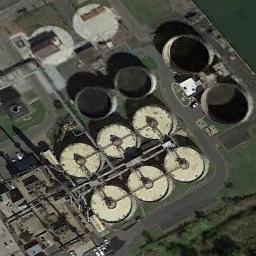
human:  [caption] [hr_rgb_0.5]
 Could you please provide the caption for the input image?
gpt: There are many storage tanks on the bare land next to the grass .

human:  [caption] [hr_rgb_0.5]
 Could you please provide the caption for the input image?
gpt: One of these storage tanks is orange .

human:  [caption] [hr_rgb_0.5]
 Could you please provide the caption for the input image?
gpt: There are many neatly arranged storage tanks and many pipelines in the factory, And there is a lawn next to the factory .

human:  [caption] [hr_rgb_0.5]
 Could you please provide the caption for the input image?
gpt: The grass is beside the storage tanks .

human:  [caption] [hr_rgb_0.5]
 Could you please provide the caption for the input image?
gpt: There are some storage tanks of the same size .